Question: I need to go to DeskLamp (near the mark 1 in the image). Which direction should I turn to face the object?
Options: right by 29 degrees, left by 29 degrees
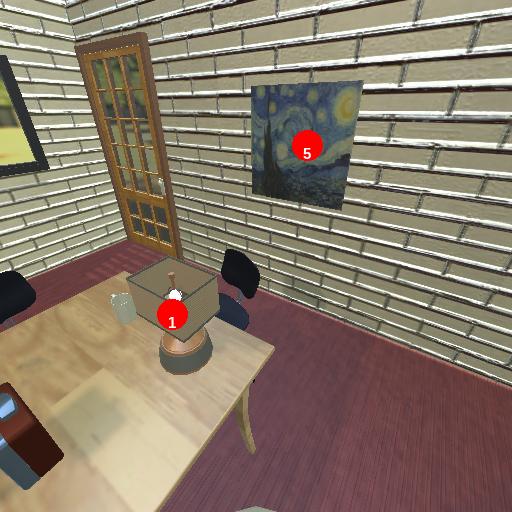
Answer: right by 29 degrees